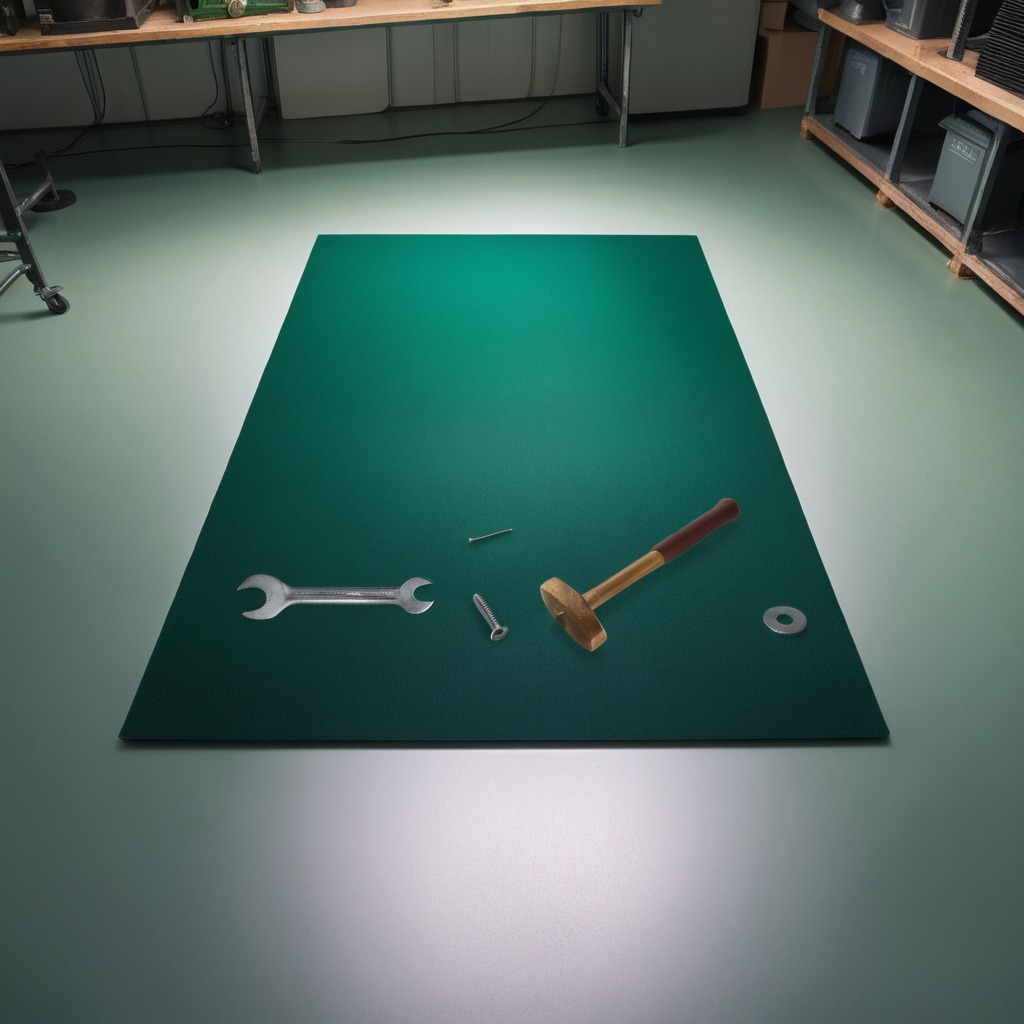
A flat metal washer, a metal machine screw, a hammer, an iron nail, and a wrench are lying on the clean granite tabletop.